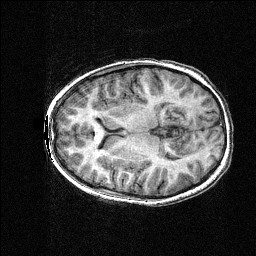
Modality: T1w
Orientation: axial
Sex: female
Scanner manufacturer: siemens
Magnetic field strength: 3 T
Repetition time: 2.3 s
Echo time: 0.00336 s